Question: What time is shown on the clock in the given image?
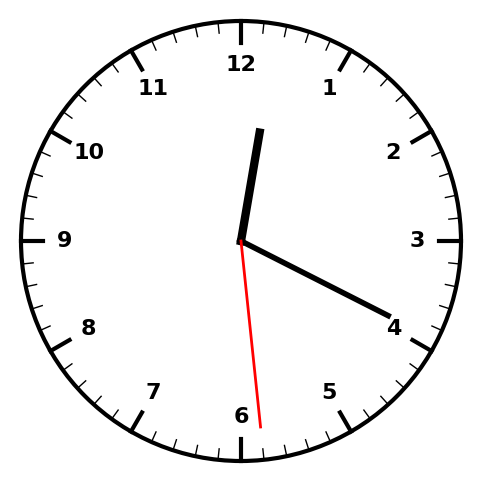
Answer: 12:19:29